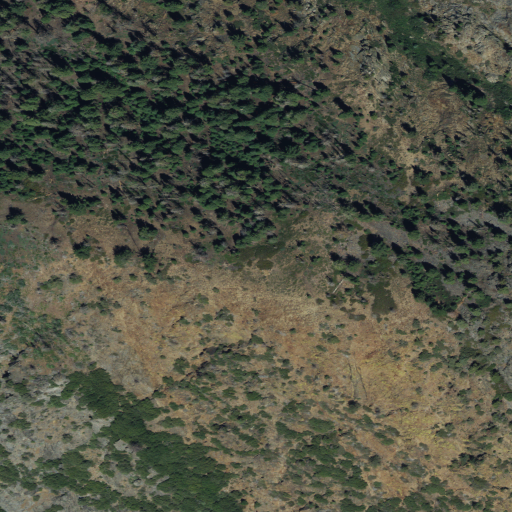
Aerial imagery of ridge(s) in California named Junction Ridge containing shrub, evergreen forest, and grassland